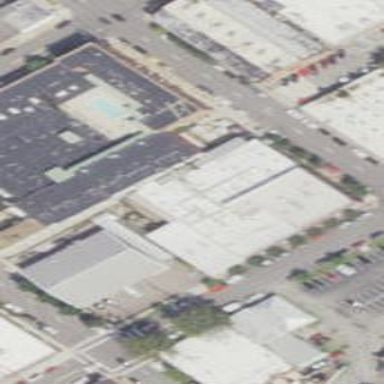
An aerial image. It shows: Industrial building.